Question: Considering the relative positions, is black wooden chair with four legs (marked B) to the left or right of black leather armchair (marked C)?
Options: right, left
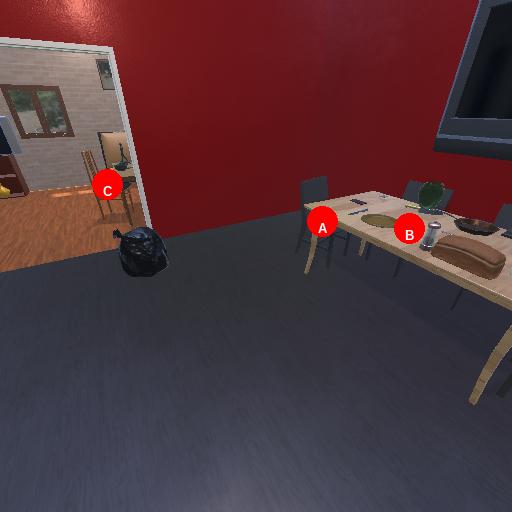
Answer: right